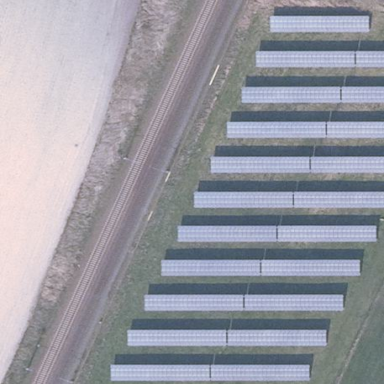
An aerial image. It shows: Solar power plant generating electricity through photovoltaic panels.